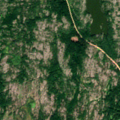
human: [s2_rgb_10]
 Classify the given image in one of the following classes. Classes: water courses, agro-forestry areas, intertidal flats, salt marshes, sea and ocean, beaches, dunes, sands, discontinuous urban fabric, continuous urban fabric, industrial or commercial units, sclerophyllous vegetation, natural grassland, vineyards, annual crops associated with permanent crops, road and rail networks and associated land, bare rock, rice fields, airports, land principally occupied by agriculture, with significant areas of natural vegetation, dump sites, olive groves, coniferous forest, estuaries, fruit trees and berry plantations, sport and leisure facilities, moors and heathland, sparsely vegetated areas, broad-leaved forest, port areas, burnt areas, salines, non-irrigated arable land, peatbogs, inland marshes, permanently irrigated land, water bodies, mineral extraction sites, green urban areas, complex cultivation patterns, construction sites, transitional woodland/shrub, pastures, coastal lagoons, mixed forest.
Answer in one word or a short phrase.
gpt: mixed forest, bare rock